Current action and preconditions to check: path_clear

Your task: For each precondition in the list above, predict whether it will hold at this action.

Consider the current scene as observed from the mobile robot's camera, and analyze the predicted future states of all dynamic agents (e.g., people, animals, vehicles, or any moving entities) within the NEXT SECOND.

IMPORTANT: Only answer "very likely" if you are absolutely certain—based on strong, clear evidence—that a dynamic agent will violate the precondition in the predicted future state. Do NOT answer "very likely" for unlikely, ambiguous, or low-probability risks.

Ask yourself for each precondition: Is there a high probability, with clear and convincing evidence, that the predicted future states of any dynamic agent will interfere with the predicted future state of the currently executing action within the NEXT SECOND, causing that precondition to fail?

Assess the risk level based on these predictions. Use "likely" or "very likely" if motions create a clear risk of interference.

Use "neutral" or "improbable" if agents are nearby but their predicted paths are clearly diverging or non-conflicting.

Failure Risk Categories: "very improbable", "improbable", "neutral", "likely", "very likely"

Answer Format: Output ONLY the probability_of_failure value from these categories: "very improbable", "improbable", "neutral", "likely", "very likely"

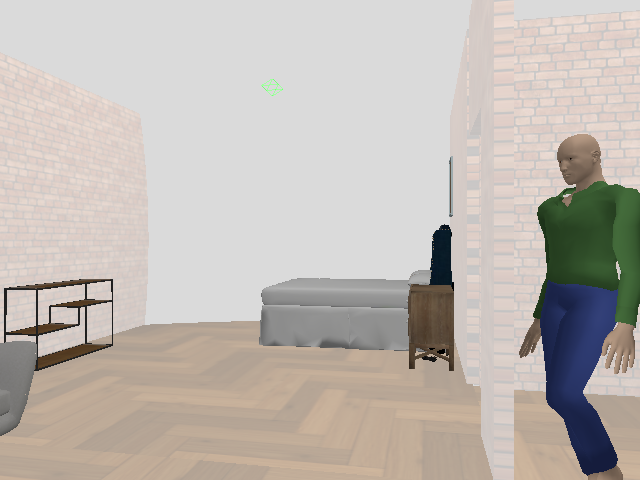

Answer: likely